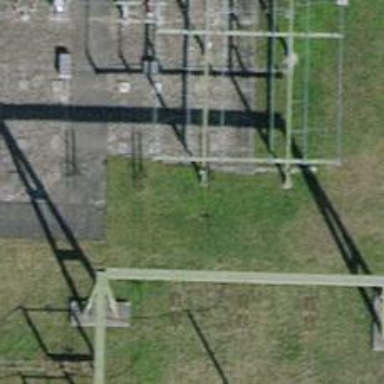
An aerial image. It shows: Insulator used in power systems.